Aerial crown-view tile of a tropical tree (Barro Colorado Island, Panama), acquired 20250915:
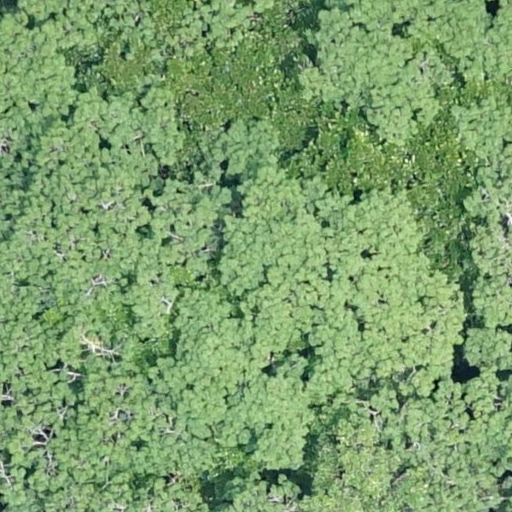
Species: Ceiba pentandra
GBIF accepted scientific name: Ceiba pentandra
Crown area: 1192.114 m²